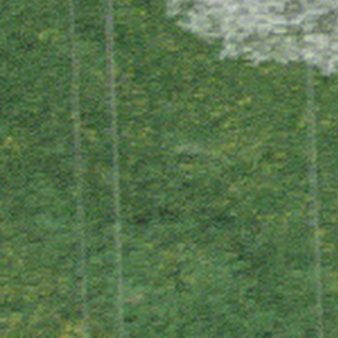
Label: other